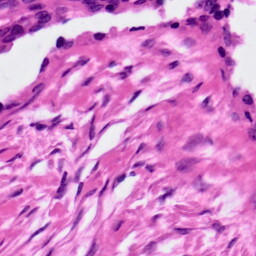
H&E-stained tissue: Ovarian